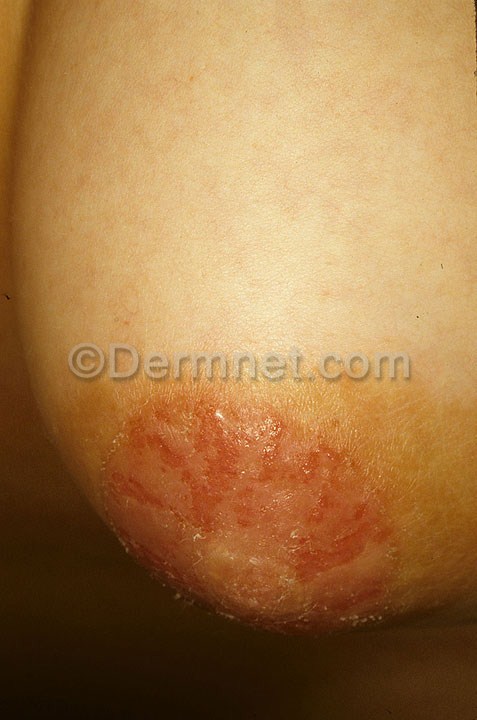
Disease: Eczema Photos